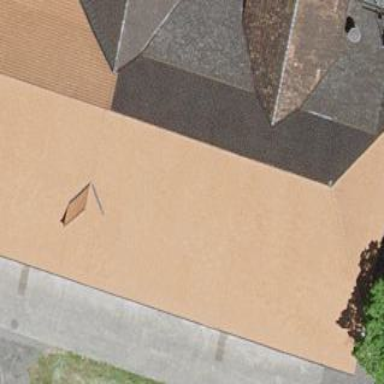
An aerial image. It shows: Rural barn.